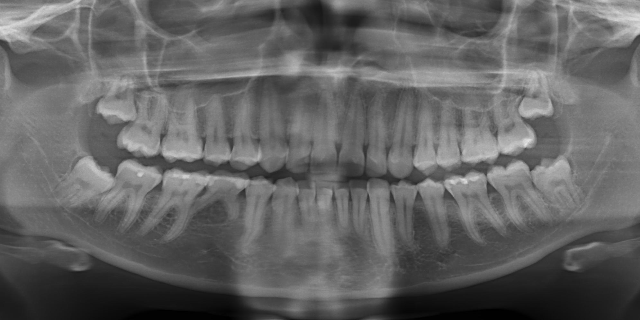
adult